Question: I'm currently trying to create a local Dashboard that displays certain information about areas of our product, it does what I initially intended but I wanted to extend the functionality slightly and that is where I'm currently stuck.
The Code is written in Python, this gets data from a database and puts it into a python list. The list below is the output of the SQL after it's been put through a for loop and appended to the contractname list.
'''
contractname = [u'Contract Almond', u'Contract Amber', u'Contract Black']
'''
I'm then using the data from this list to render it onto a HTML page using Flask and the Jinja2 templating engine. I have a feature on the dashboard that displays a "total number" and this is working as I intended it too but I wanted to display all the contract name's in a bootstrap popover. If I don't use the jinja2 "for" statement it displays the popover content from the list above and looks kind of ugly.
I'd like to display each value in the same popover box and place each value on another line within the box. At the moment, it's just repeating the element each time and giving each contractname its own popover. The data it should be looping over is in the 'data-content="{{ name }}'.
The Javascript for the popover:
'''
$(function () {
$('[data-toggle="popover"]').popover()
});
'''
The HTML code:
'''
<div class="center">
{% for name in contractname %}
<p id="Number" data-container="body" data-toggle="popover" data-placement="top" title="Contracts" data-content="{{ name }}">{{ contracts }}</p>
{% endfor %}
</div>
'''

I can see why it's repeating itself, as the for loop is only pointed at the '<p>' tag but I just cannot figure out how to loop over only the 'data-content="{{ name }}'part of the element.
I've looked all over google and stackoverflow but I haven't yet found a solution that makes this work. This is maybe something very simple that I'm not seeing as I've been looking at it for so long.
Any help on this would be great! Thank you in advance!
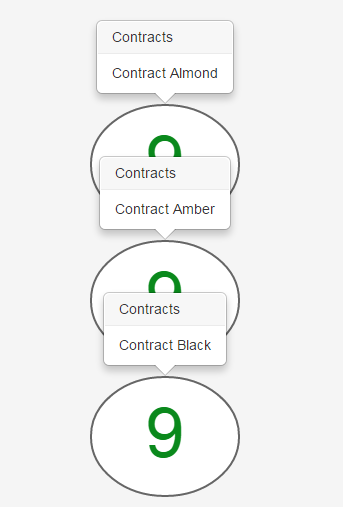
Answer: This should do it.
'''
<div class="center">
<p id="Number" data-container="body" data-toggle="popover" data-placement="top" title="Contracts" data-content="{% for name in contractname %}{{ name }} <br/> {% endfor %}">{{ contracts }}</p>
</div>
'''